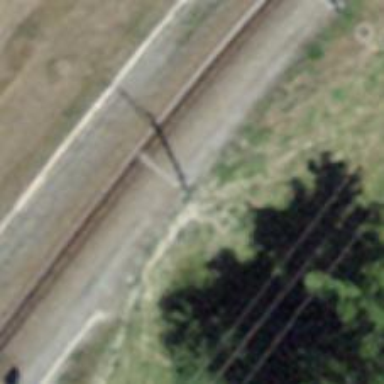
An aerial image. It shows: Catenary mast for power lines.